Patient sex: F
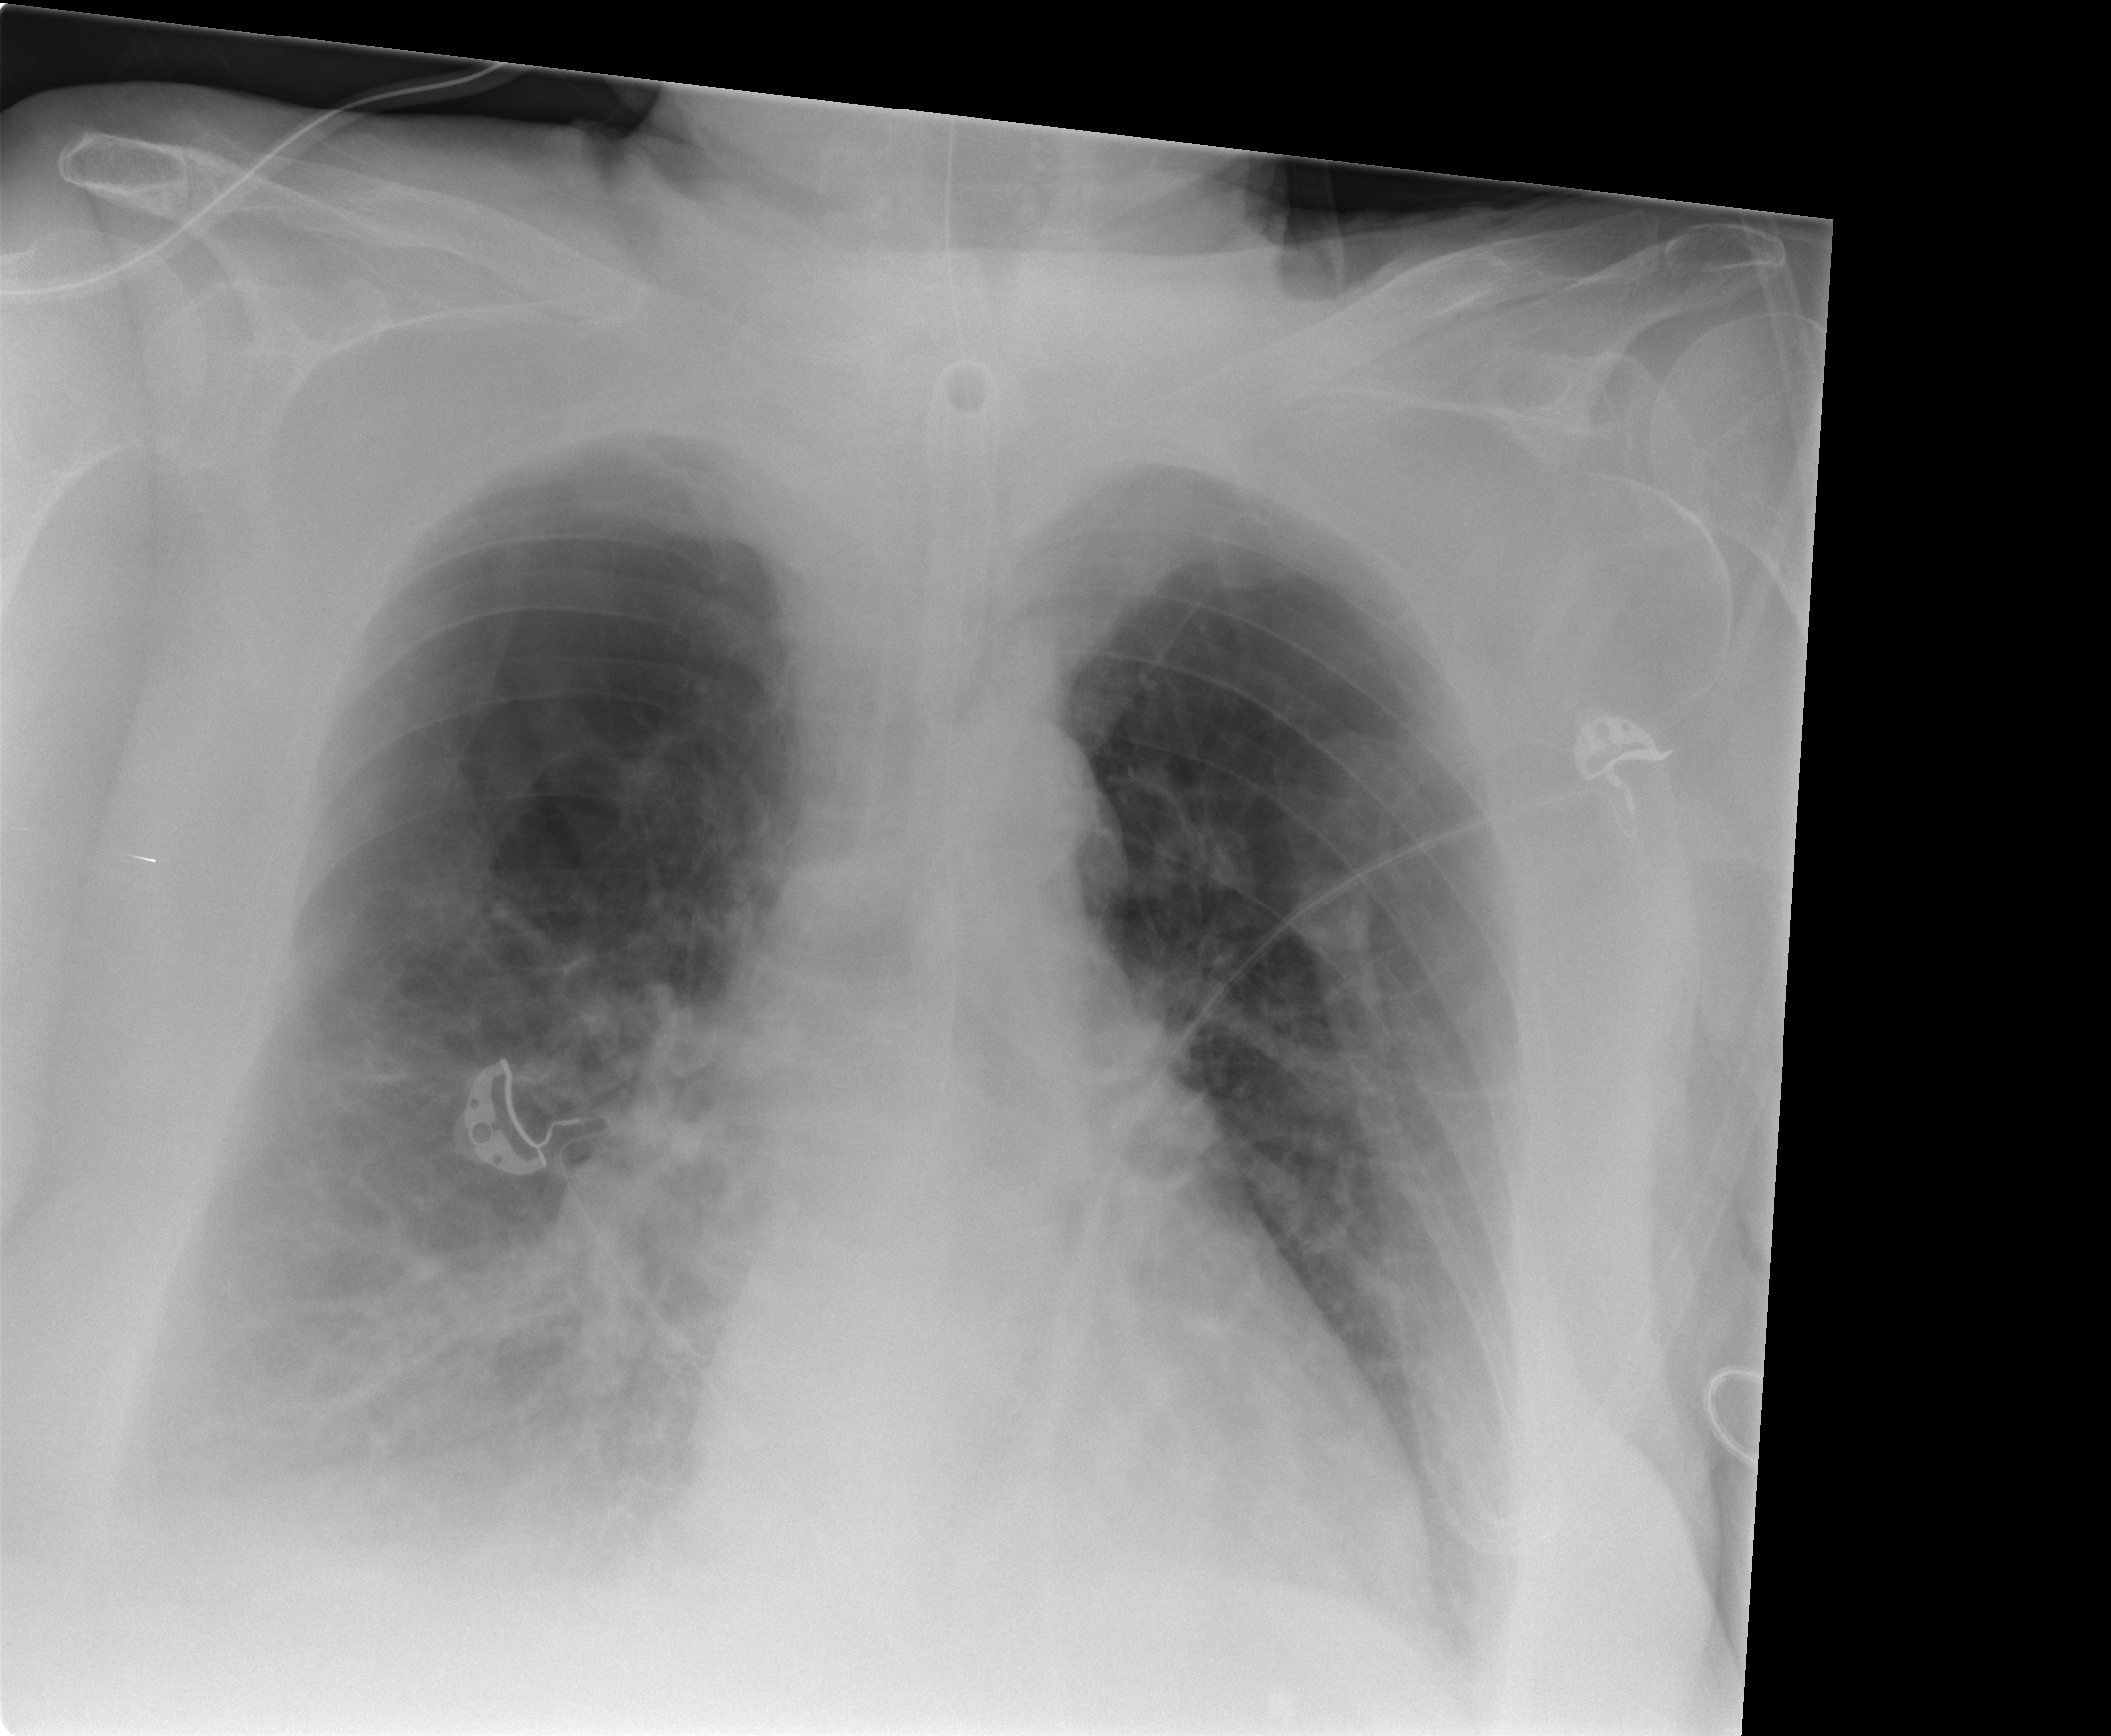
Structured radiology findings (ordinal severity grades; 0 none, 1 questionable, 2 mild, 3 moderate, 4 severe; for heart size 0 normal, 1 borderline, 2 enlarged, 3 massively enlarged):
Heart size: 0
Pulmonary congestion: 1
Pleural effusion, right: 2
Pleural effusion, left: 1
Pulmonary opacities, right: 2
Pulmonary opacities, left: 0
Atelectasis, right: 2
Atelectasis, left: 2